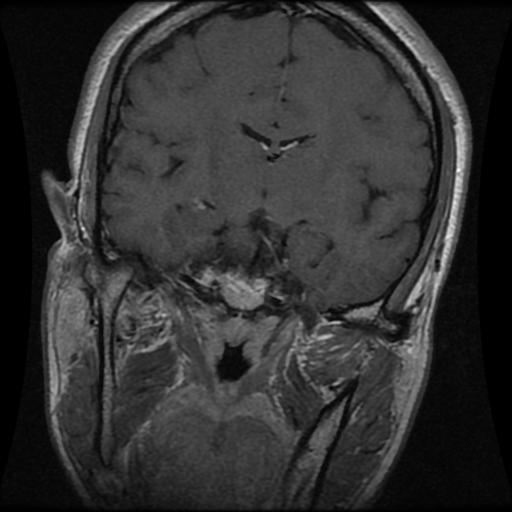
Label: pituitary